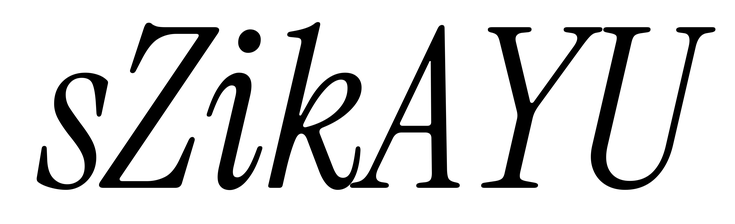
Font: InstrumentSerif-Italic